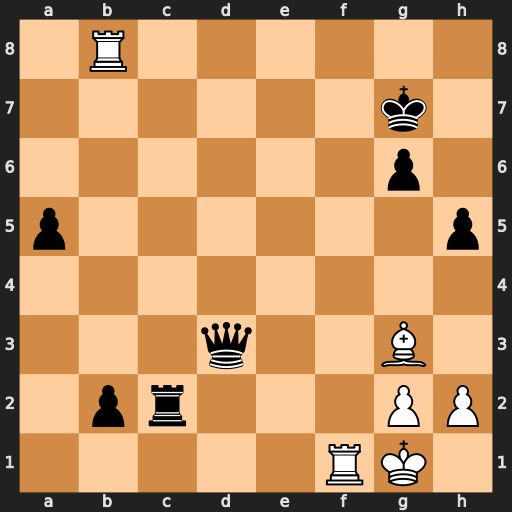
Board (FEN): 1R6/6k1/6p1/p6p/8/3q2B1/1pr3PP/5RK1
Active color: w
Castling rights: -
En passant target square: -
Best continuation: Be5+ Kh6 Rh8+ Kg5 Bf6+ Kg4 h3+ Qxh3 gxh3+